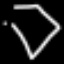
Label: diamond